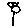
Label: flower